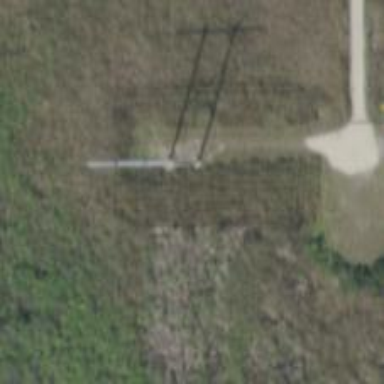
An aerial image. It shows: H-frame power tower with distinctive design.